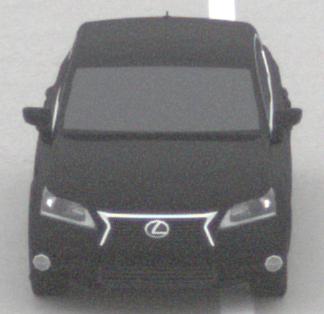
Make: Lexus
Model: GS 250
Detailed model: GS (L10)
Model produced from: 2012/06
Model produced until: 2013/12
Doors: 4
Color: black
Road condition: dry road
Daytime: midday
Contrast: low contrast